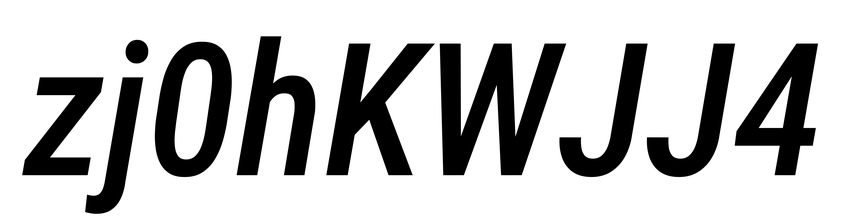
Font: Roboto-Italic_Condensed_Medium_Italic